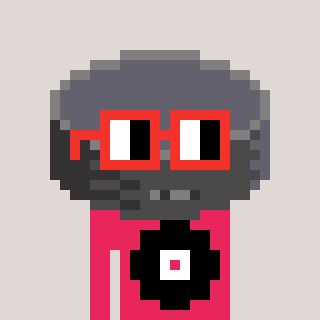
a pixel art character with square red glasses, a hockey puck-shaped head and a redpinkish-colored body on a warm background